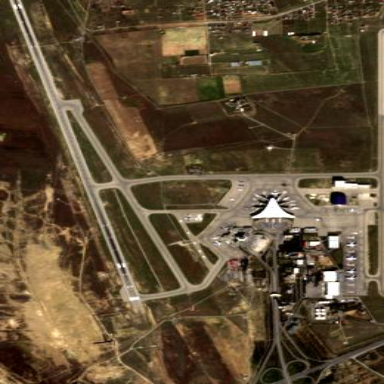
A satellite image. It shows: International public aerodrome.